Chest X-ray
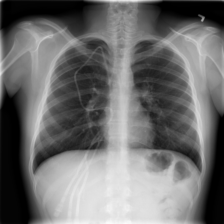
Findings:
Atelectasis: negative
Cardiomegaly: negative
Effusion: negative
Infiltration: positive
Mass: negative
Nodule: negative
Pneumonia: negative
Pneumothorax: negative
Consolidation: negative
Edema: negative
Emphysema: negative
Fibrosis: negative
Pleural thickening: negative
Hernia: negative